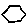
Label: hexagon